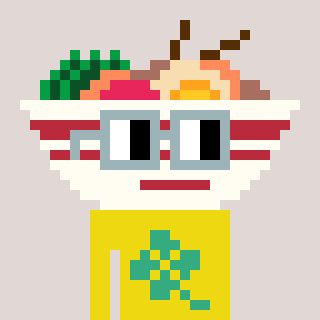
a pixel art character with square dark gray glasses, a noodles-shaped head and a yellow-colored body on a warm background